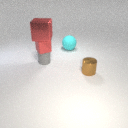
large red metal cube above small gray rubber cylinder